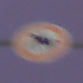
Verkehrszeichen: VerbotReiter
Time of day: SunriseSunset
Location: Outdoor (Urban)
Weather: PartlyCloudy
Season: NotSpecified
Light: Artificial